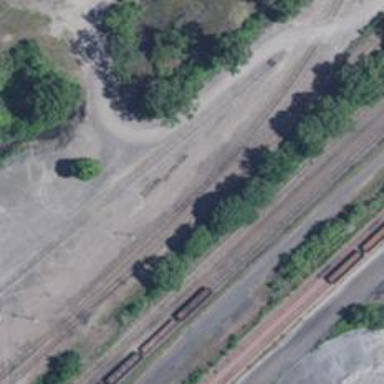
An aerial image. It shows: Junction on the railway.